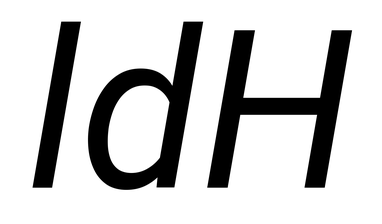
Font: Roboto-Italic_Italic